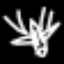
Label: airplane